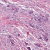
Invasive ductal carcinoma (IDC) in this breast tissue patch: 1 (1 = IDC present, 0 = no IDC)